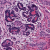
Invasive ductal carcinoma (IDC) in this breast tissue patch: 0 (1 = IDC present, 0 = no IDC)